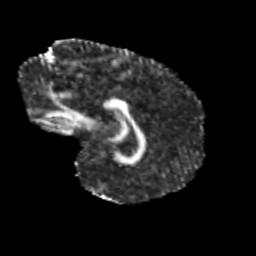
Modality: FA
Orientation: sagittal
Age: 10
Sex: male
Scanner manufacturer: siemens
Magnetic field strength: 3 T
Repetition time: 3.8 s
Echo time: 0.07 s